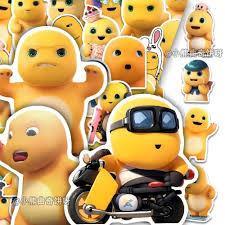
Label: nailong